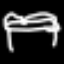
Label: bed